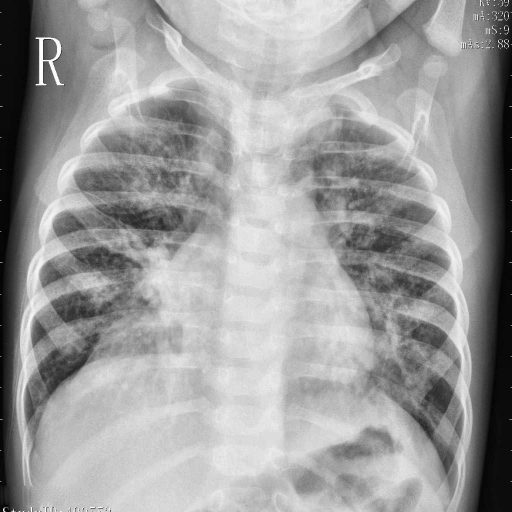
Finding: PNEUMONIA